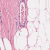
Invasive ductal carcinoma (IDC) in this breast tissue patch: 0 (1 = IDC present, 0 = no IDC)